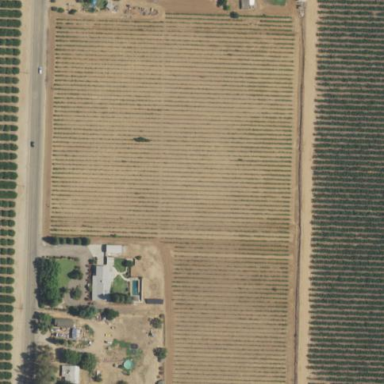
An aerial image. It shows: Vineyard growing grapes.